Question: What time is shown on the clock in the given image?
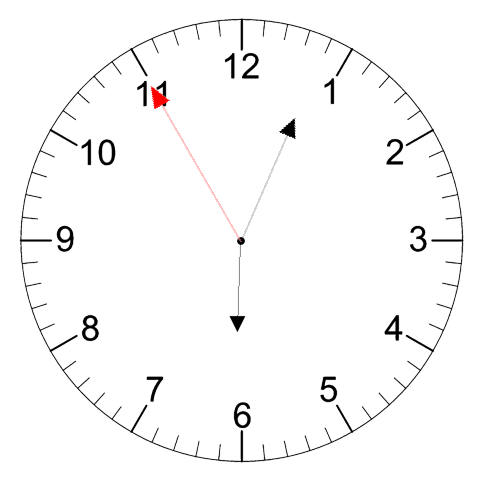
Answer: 06:03:55